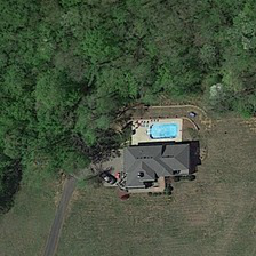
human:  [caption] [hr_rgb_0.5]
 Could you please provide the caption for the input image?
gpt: The outdoor pool was built next to the house.

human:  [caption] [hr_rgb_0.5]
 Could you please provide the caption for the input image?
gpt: the outdoor pool was built next to the house.

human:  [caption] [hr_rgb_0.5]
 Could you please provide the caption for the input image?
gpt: An outdoor swimming pool was built next to the house.

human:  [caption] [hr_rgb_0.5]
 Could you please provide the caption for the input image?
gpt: The outdoor swimming pool is built next to the house.

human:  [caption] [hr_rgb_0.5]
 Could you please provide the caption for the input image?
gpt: An outdoor swimming pool was built next to the house.